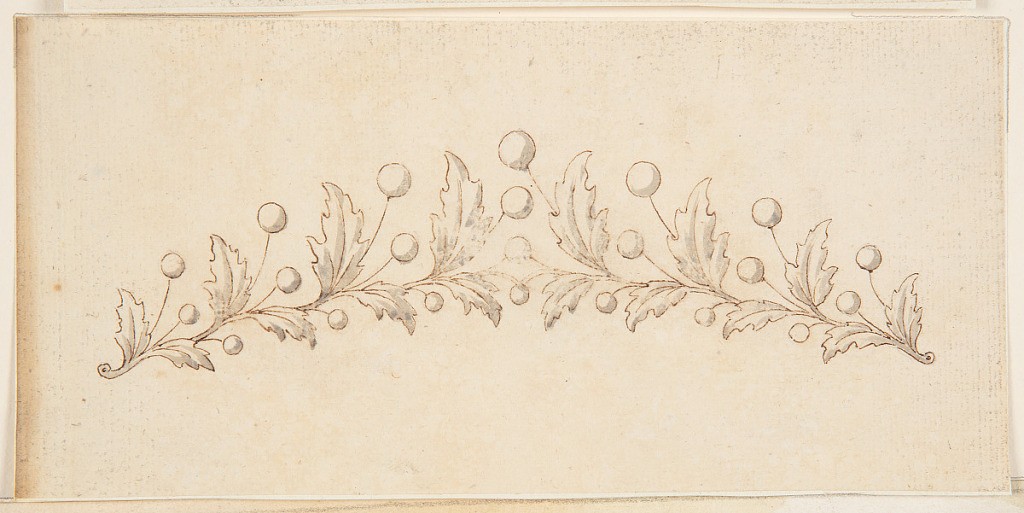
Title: Design for a Coronet
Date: mid- 19th century
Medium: Pen and sepia ink, brush and gray watercolor on paper
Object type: Drawing
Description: Horizontal rectangle. Design for a small crown or tiara. Two branches are converging at the center, each consisting of alternatively two oak leaves and three round beads.